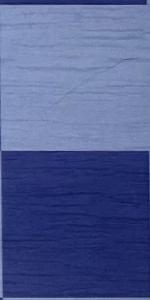
Label: Empty